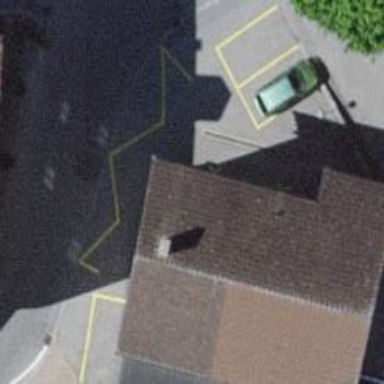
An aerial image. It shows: Bus stop with platform for public transport.